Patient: sex M, age 64
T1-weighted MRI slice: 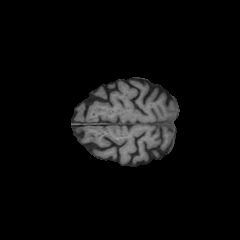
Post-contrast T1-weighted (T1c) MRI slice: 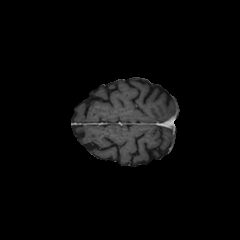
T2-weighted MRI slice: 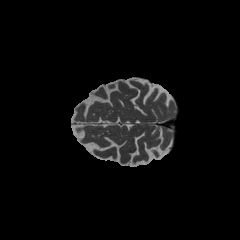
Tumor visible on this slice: no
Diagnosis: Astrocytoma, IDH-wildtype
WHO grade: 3